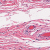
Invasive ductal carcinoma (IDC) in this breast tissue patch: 0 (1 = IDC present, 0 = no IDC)